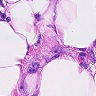
Metastatic tissue present: yes